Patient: sex M, age 63
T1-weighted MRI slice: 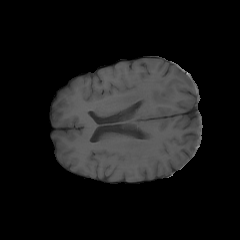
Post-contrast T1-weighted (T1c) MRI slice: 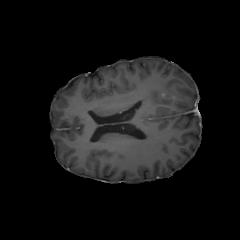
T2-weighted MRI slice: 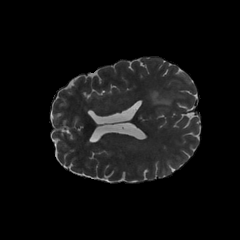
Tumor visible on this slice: yes
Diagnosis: Glioblastoma, IDH-wildtype
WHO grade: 4